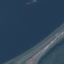
Label: Highway